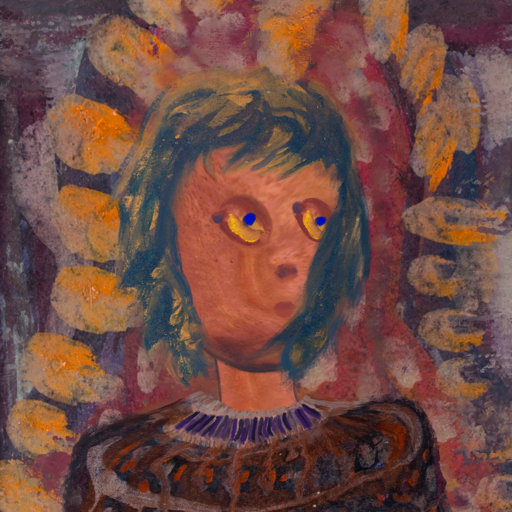
Background: Doll, Head And Neck Side: Mother_And_Son_Mother, Face Side: Mother_And_Son_Son, Bust: Hypocrite, Hair Side: In_The_Sun, Head Accessory: Blank, Second Necklace: Blank, Necklace: HillGirl, Baby: Blank